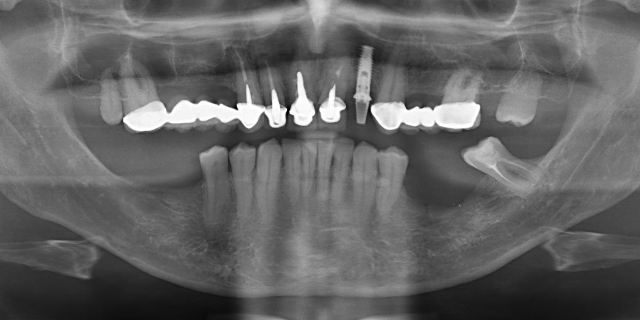
adult